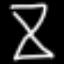
Label: hourglass